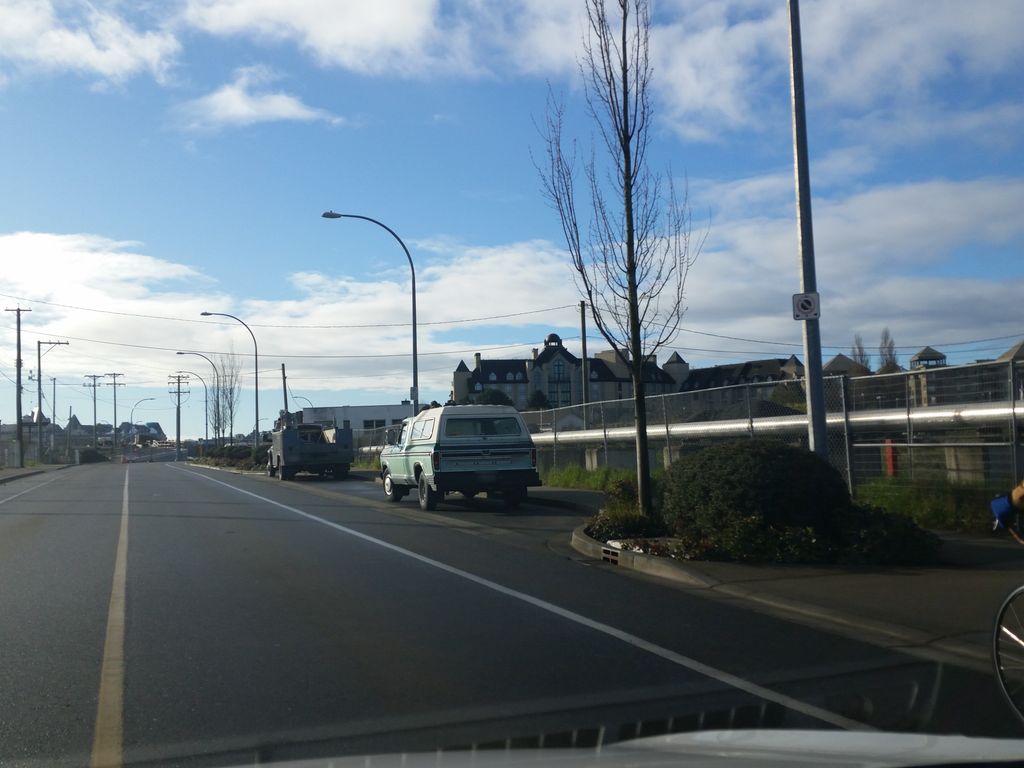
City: victoria